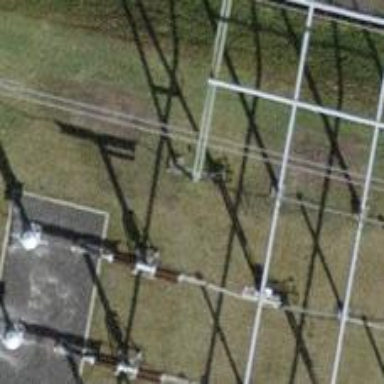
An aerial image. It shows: Switch used for power control.